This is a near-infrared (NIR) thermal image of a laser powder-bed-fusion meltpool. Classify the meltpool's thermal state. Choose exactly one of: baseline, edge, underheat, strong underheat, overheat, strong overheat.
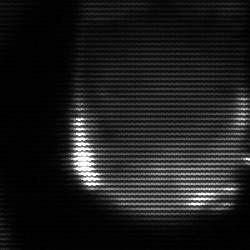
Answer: edge